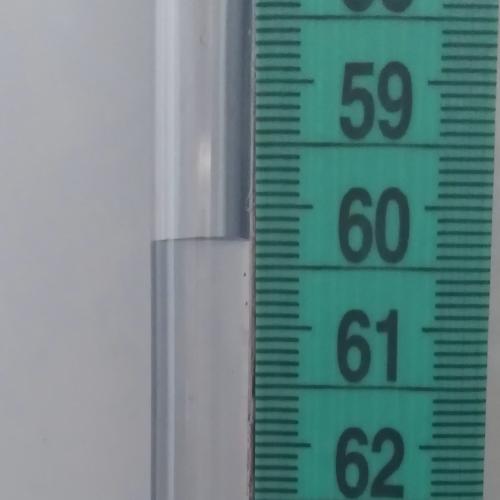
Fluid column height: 60.3 cm